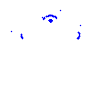
Particle: pion